The image is the raw time-domain waveform of a rolling-element bearing's vibration signal. Based on the visible evidence, which condition applies: normal, inner_race, outer_race, ball?
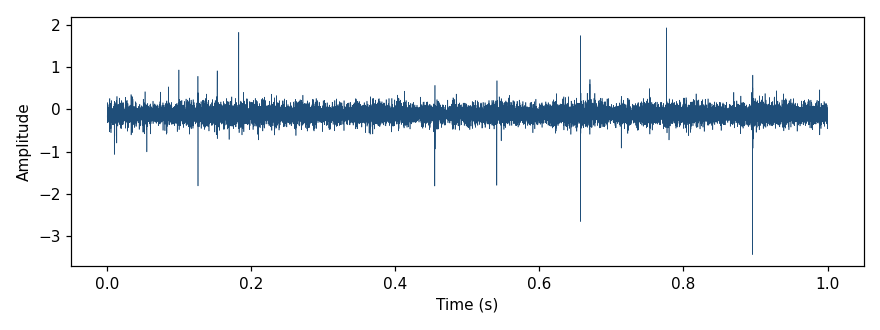
Answer: inner_race